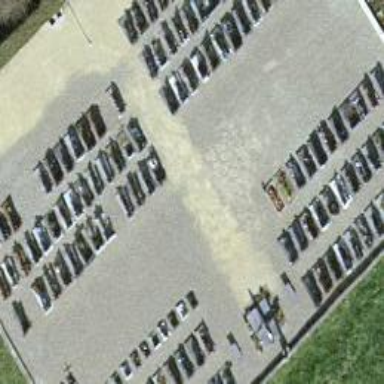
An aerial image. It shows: Cemetery.